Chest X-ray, PA view. Patient: 37 years old, sex M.
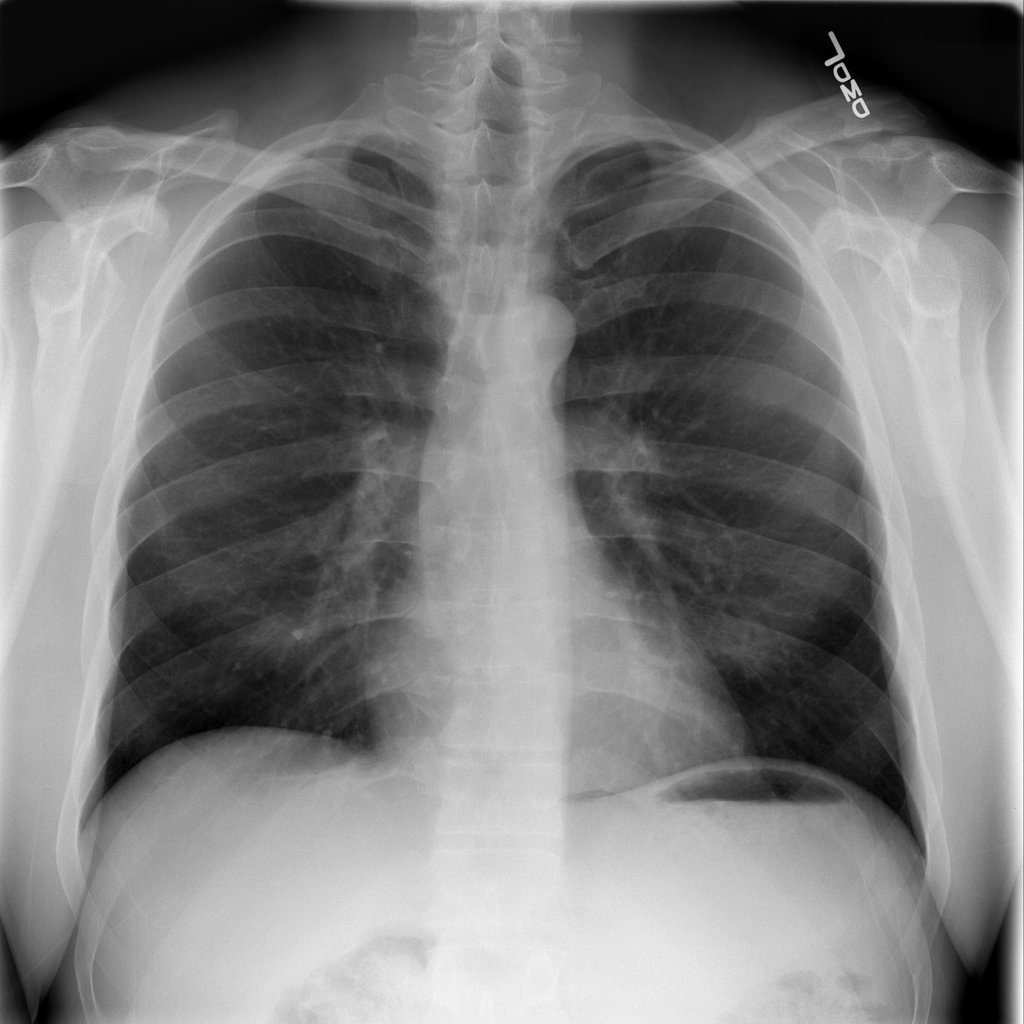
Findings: No Finding